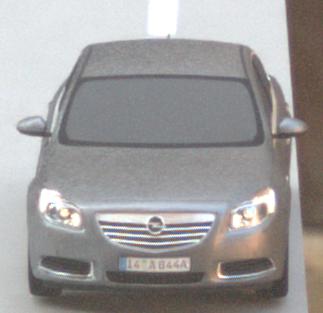
Make: Opel
Model: Insignia 1.6
Detailed model: Insignia (A) Notch Back
Model produced from: 2008/11
Model produced until: 2008/12
Doors: 4
Color: gray
Road condition: dry road
Daytime: morning or afternoon
Contrast: medium contrast